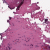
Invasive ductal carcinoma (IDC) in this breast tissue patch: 0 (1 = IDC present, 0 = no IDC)